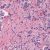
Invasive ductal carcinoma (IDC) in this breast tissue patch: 1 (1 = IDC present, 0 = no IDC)